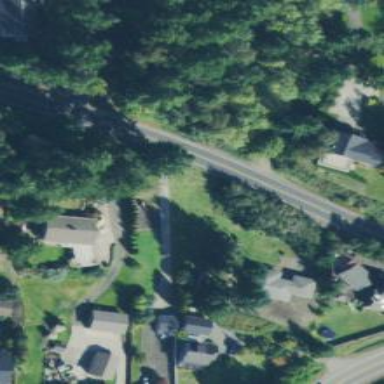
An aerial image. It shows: Driveway leading to service road.